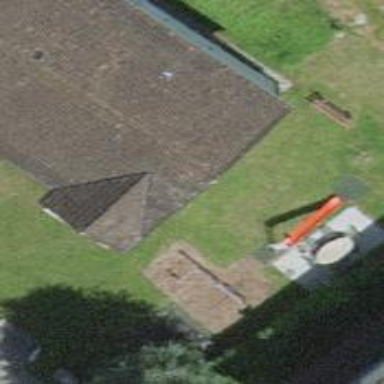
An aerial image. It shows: Playground area for leisure land.